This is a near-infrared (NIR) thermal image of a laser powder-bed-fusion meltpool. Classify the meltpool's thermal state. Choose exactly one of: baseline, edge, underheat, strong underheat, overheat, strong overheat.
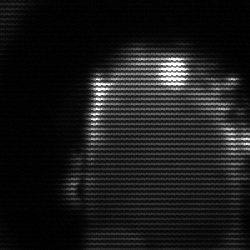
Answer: baseline